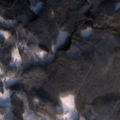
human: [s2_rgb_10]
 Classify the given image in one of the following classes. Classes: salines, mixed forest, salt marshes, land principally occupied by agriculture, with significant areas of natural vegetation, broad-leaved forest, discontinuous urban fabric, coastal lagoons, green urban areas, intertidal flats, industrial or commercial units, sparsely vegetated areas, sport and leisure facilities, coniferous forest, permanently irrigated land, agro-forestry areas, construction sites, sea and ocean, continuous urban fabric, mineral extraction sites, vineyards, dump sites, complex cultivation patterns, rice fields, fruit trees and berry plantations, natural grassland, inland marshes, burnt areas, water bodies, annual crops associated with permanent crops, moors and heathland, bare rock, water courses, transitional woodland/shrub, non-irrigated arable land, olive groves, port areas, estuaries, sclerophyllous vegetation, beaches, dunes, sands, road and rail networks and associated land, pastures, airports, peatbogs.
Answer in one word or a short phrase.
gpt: coniferous forest, mixed forest, transitional woodland/shrub